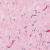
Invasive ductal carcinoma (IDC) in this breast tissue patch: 0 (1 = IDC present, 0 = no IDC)